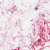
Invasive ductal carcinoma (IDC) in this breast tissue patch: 0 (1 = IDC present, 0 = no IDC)